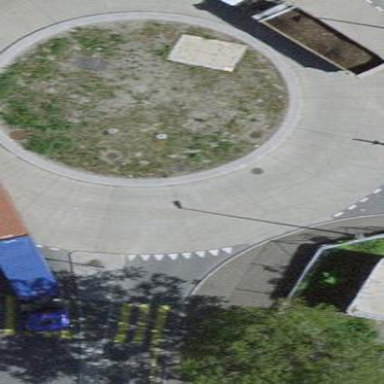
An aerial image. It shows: Roundabout on unclassified road with concrete surface.